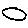
Label: circle